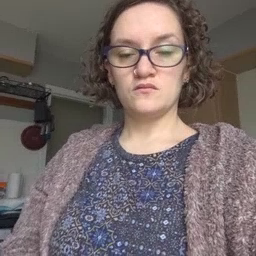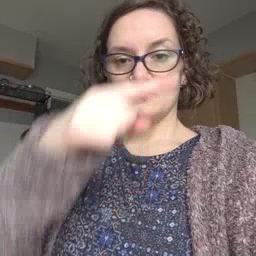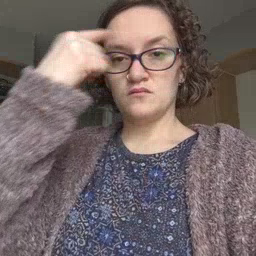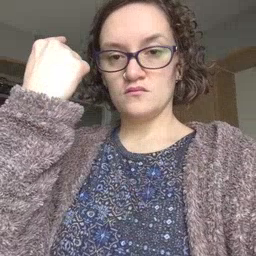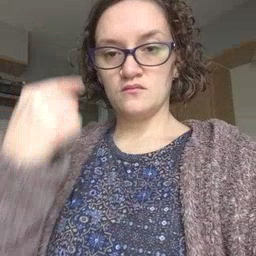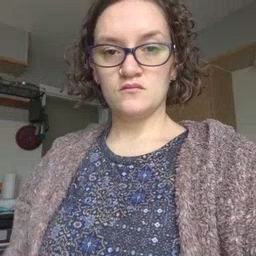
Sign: black